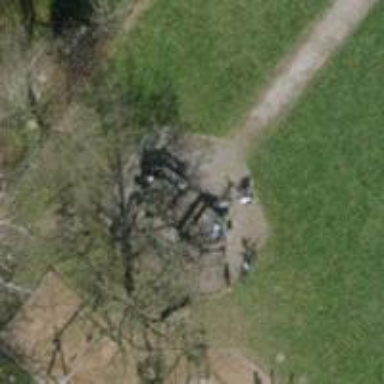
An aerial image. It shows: Picnic table located in leisure land area.